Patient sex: M
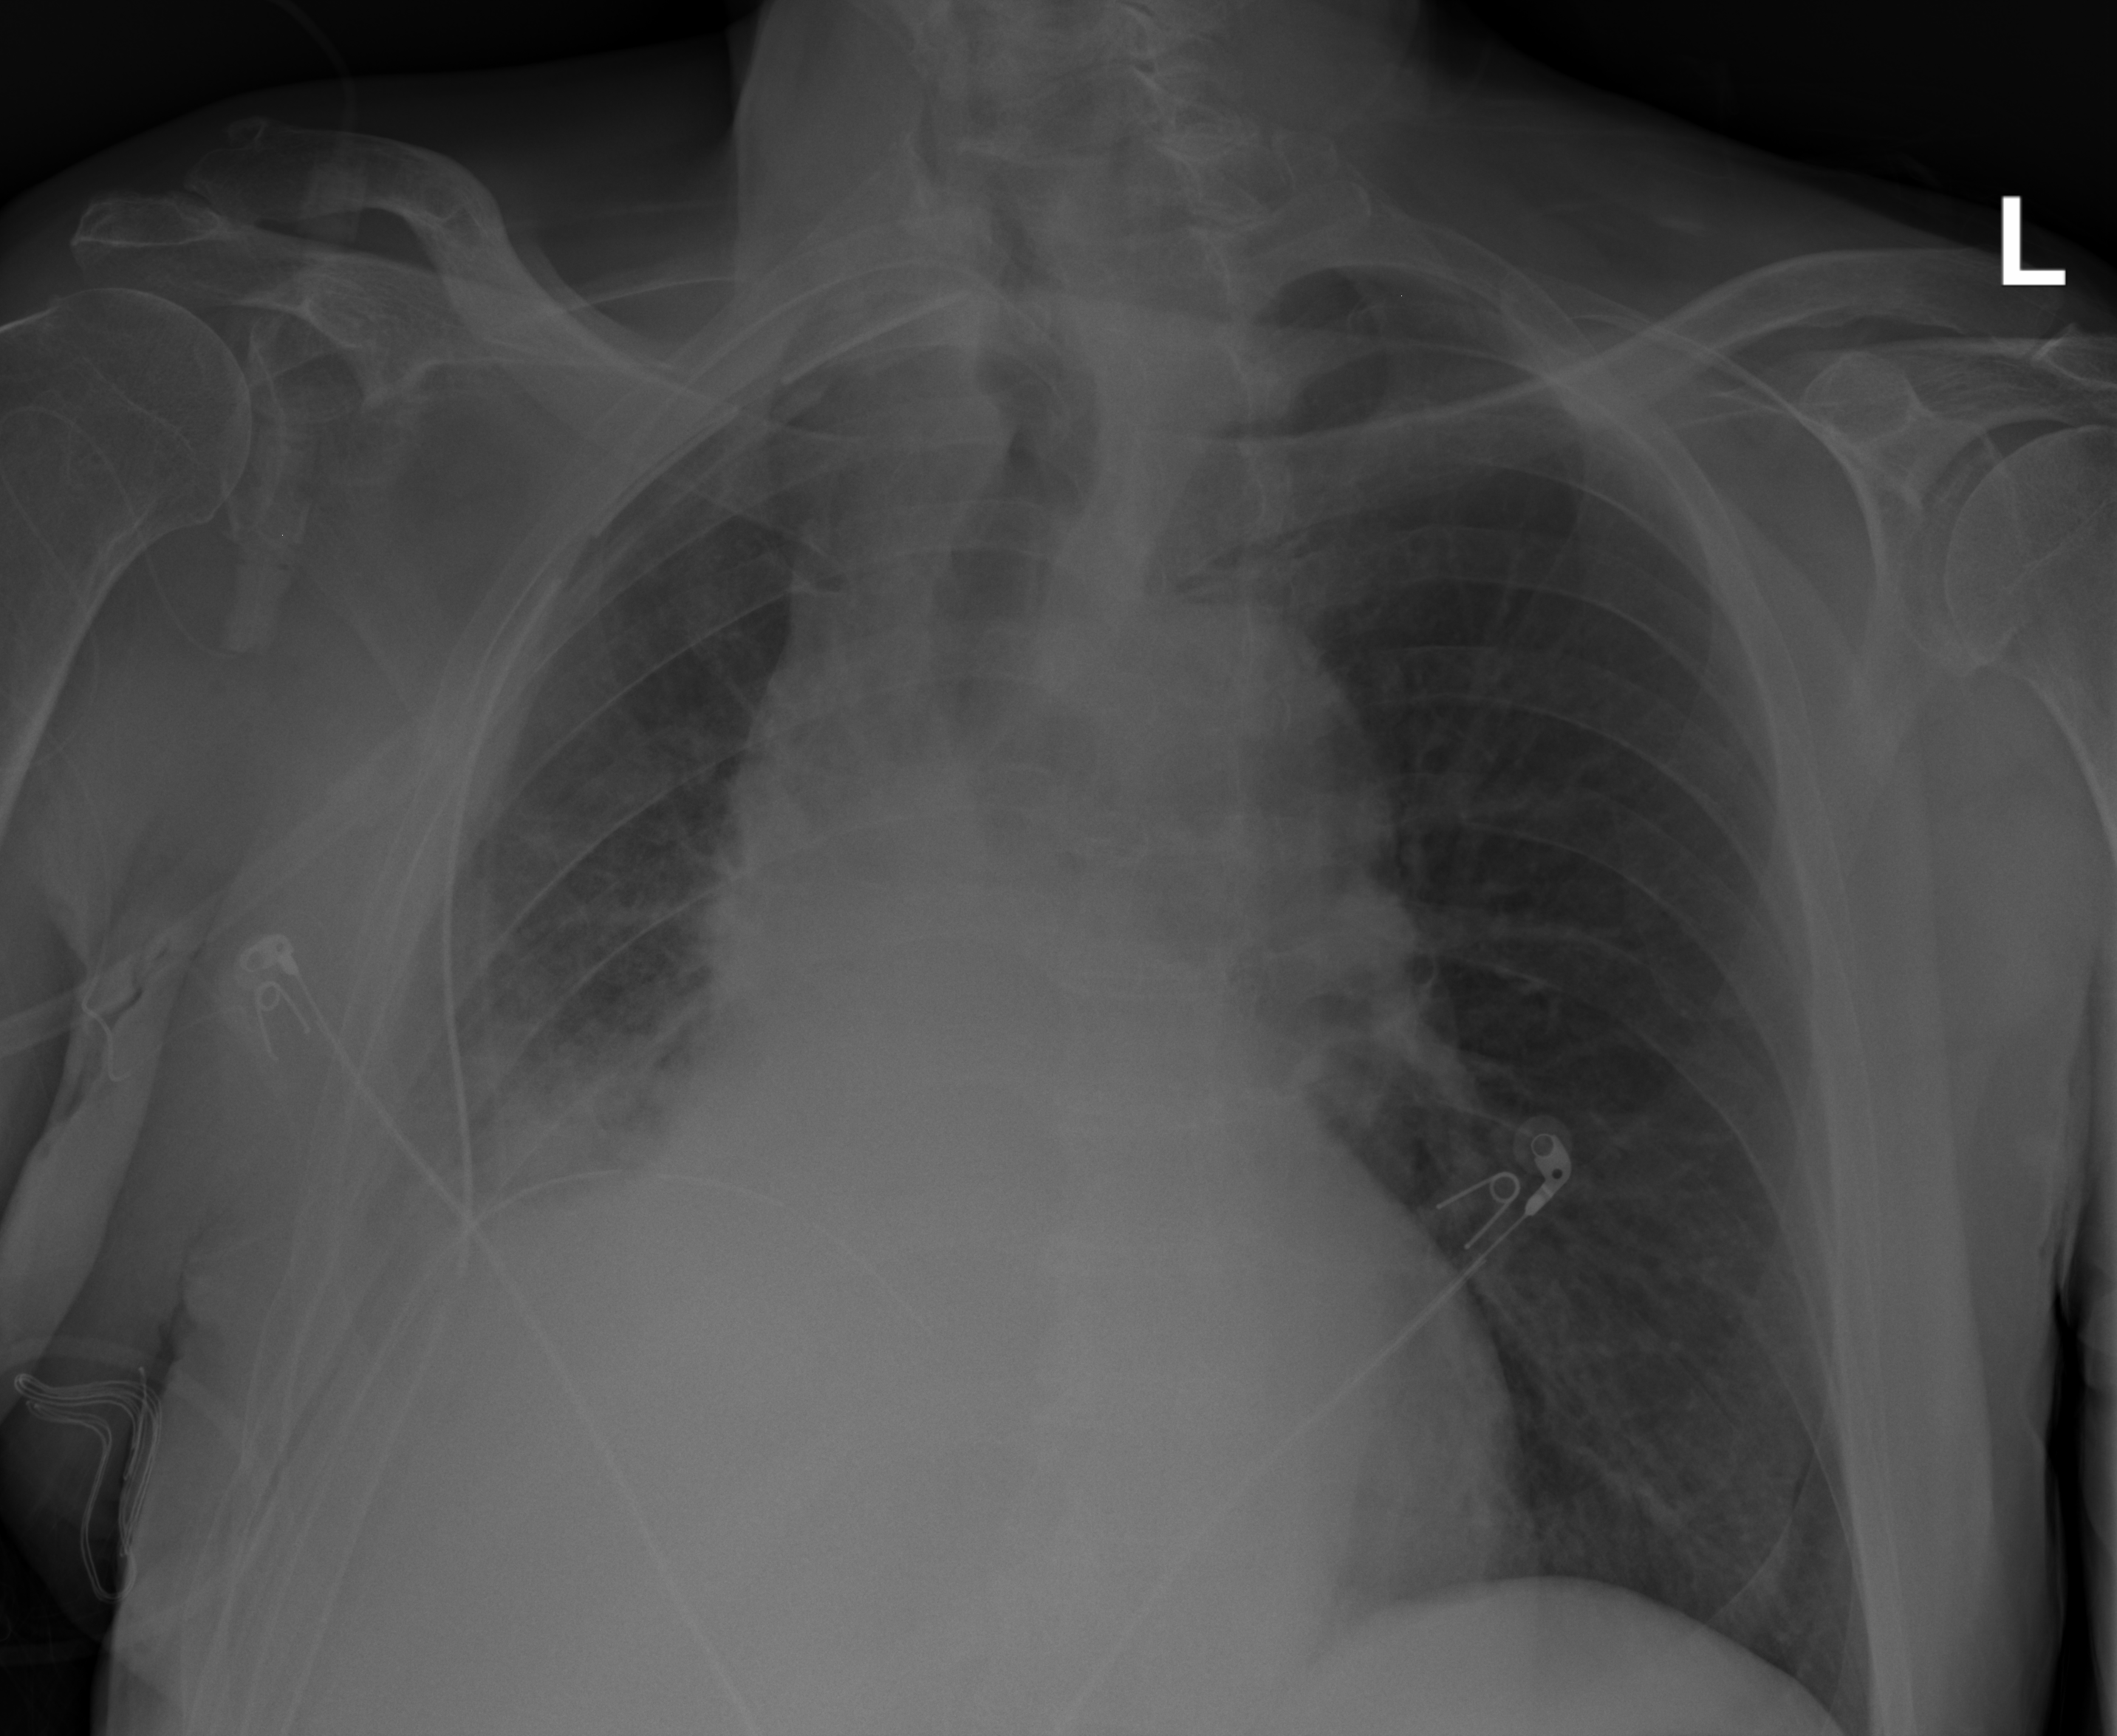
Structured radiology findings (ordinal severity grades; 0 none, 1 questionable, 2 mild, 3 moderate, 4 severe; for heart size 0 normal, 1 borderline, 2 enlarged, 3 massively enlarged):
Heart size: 0
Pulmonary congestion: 0
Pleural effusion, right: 2
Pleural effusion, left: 0
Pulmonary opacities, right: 3
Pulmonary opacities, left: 0
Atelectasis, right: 3
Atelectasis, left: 0